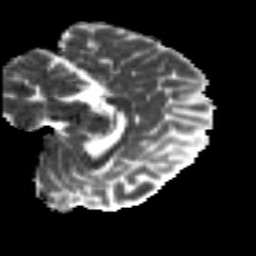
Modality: MD
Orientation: sagittal
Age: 32
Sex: female
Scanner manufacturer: siemens
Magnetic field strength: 3 T
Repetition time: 8.8 s
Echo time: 0.085 s